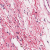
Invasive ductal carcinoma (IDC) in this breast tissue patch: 0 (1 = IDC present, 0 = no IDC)